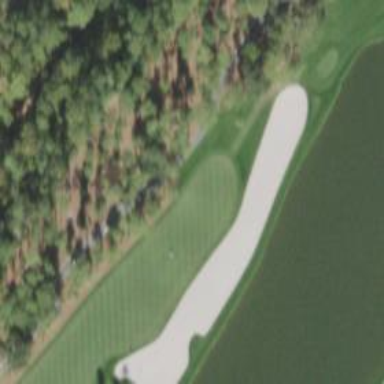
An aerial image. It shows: Sandy area is golf bunker.